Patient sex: M
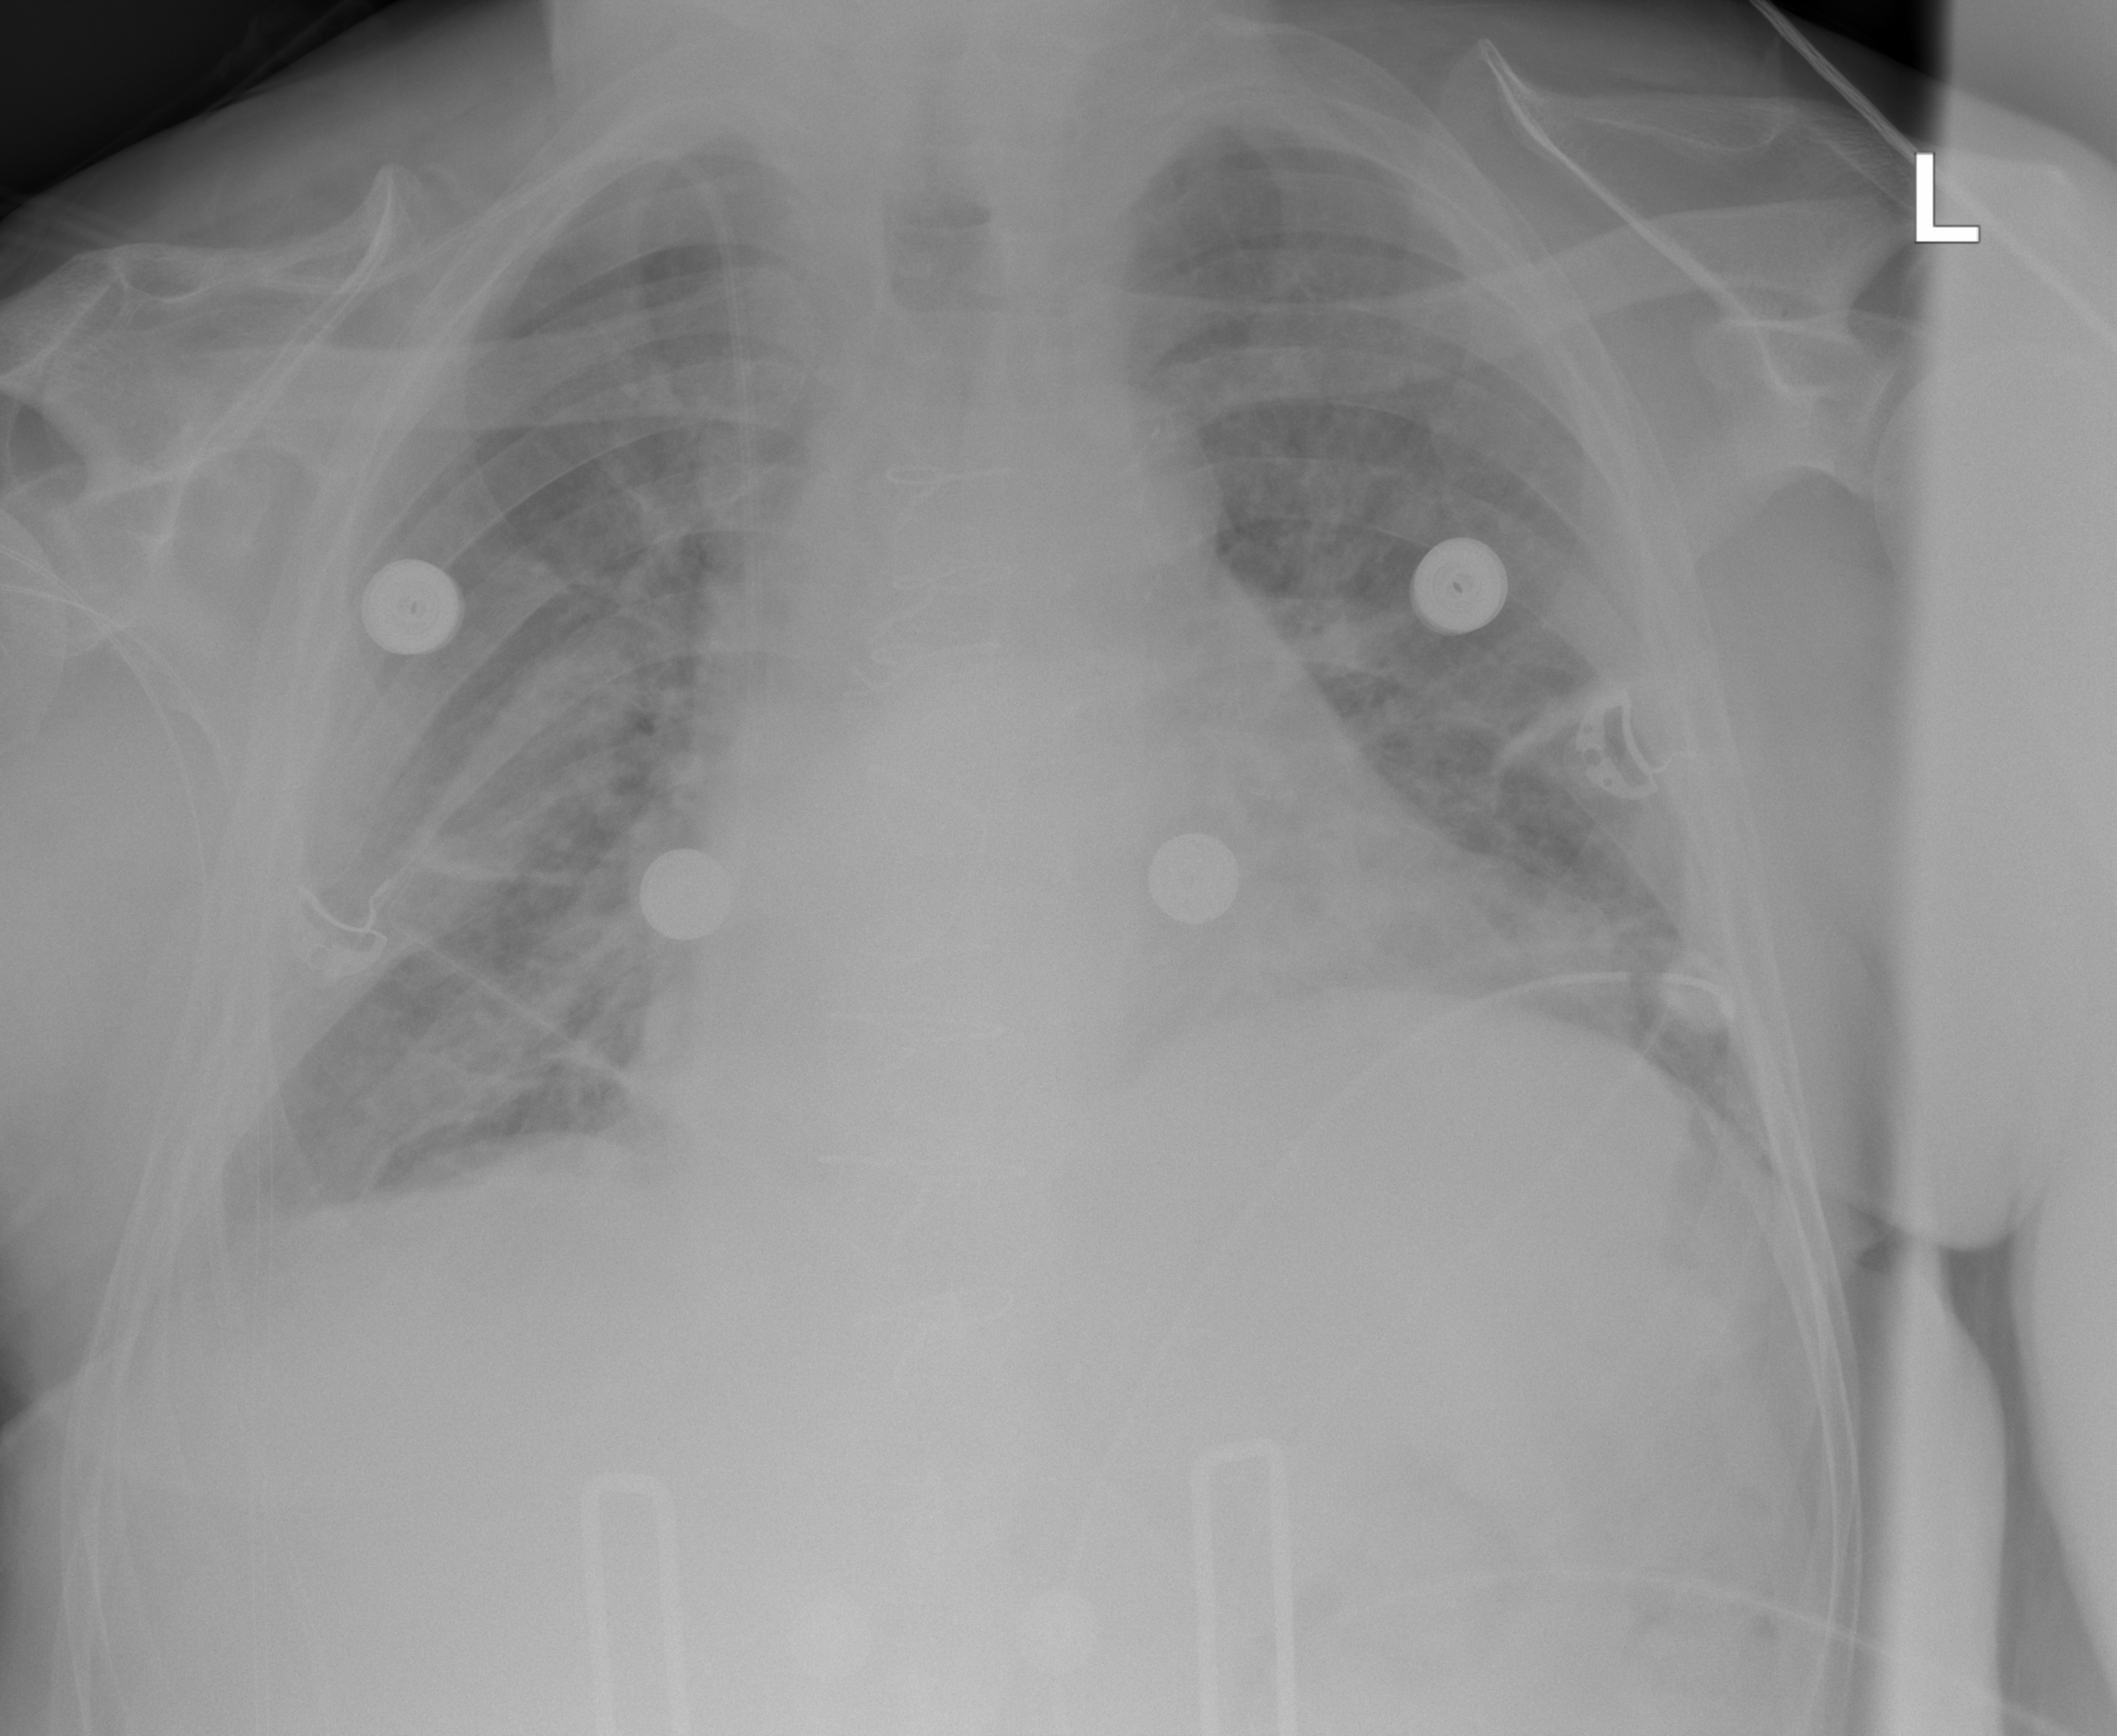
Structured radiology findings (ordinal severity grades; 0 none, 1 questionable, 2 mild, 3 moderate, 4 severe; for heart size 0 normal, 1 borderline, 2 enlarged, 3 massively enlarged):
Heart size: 0
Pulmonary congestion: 2
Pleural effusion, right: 0
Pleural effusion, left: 0
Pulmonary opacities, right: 2
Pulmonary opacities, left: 2
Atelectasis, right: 2
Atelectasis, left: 2